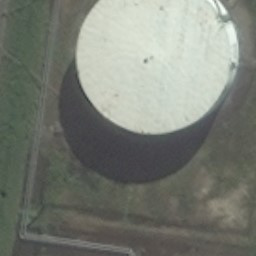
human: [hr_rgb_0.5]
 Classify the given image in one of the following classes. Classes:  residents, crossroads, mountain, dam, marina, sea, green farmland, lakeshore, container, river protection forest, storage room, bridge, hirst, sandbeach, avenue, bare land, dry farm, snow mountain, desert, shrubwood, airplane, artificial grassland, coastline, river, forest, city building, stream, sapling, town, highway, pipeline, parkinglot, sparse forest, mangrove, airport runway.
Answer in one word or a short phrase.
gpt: storage room